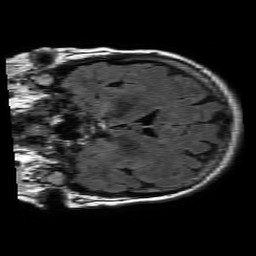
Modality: FLAIR
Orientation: coronal
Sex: female
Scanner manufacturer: philips
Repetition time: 11 s
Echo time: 0.125 s